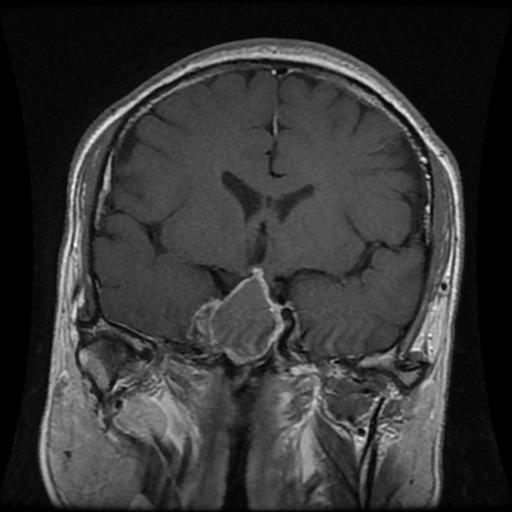
Label: pituitary